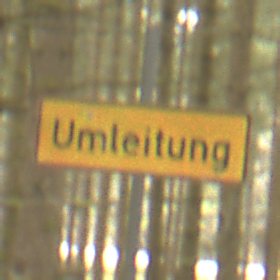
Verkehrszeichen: Umleitungsankuendigung
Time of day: MorningAfternoon
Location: Outdoor (Nature)
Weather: Overcast
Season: Winter
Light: Natural